Question: I am making an application in C# .NET. I have 8 picture boxes in it. I used PNG images with transparent background but in my form it is not transparent when it comes above another image.
I am using Visual Studio 2012. This is a screenshot of my form:

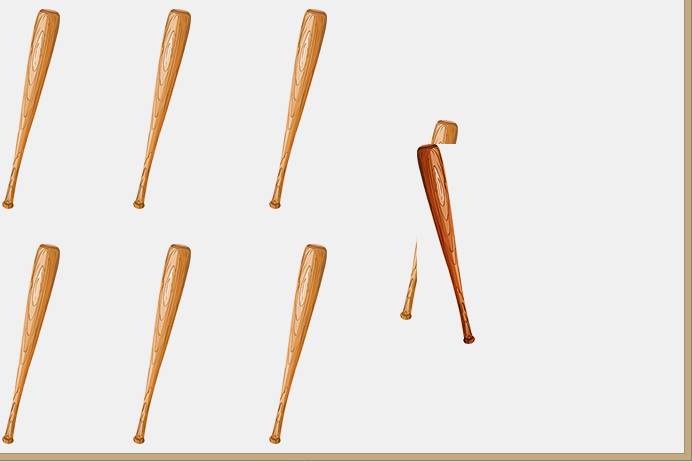
Answer: One way to do this is by changing the parent of the overlapping picture box to the PictureBox over which it is lapping. Since the Visual Studio designer doesn't allow you to add a PictureBox to a PictureBox, this will have to be done in your code (Form1.cs) and within the Intializing function:
'''
public Form1()
{
InitializeComponent();
pictureBox7.Controls.Add(pictureBox8);
pictureBox8.Location = new Point(0, 0);
pictureBox8.BackColor = Color.Transparent;
}
'''
Just change the picture box names to what ever you need. This should return: